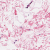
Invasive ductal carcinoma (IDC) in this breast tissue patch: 0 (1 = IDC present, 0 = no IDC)